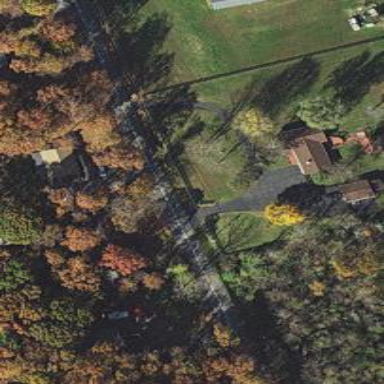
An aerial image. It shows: Driveway leading to service road.